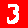
Digit: 3